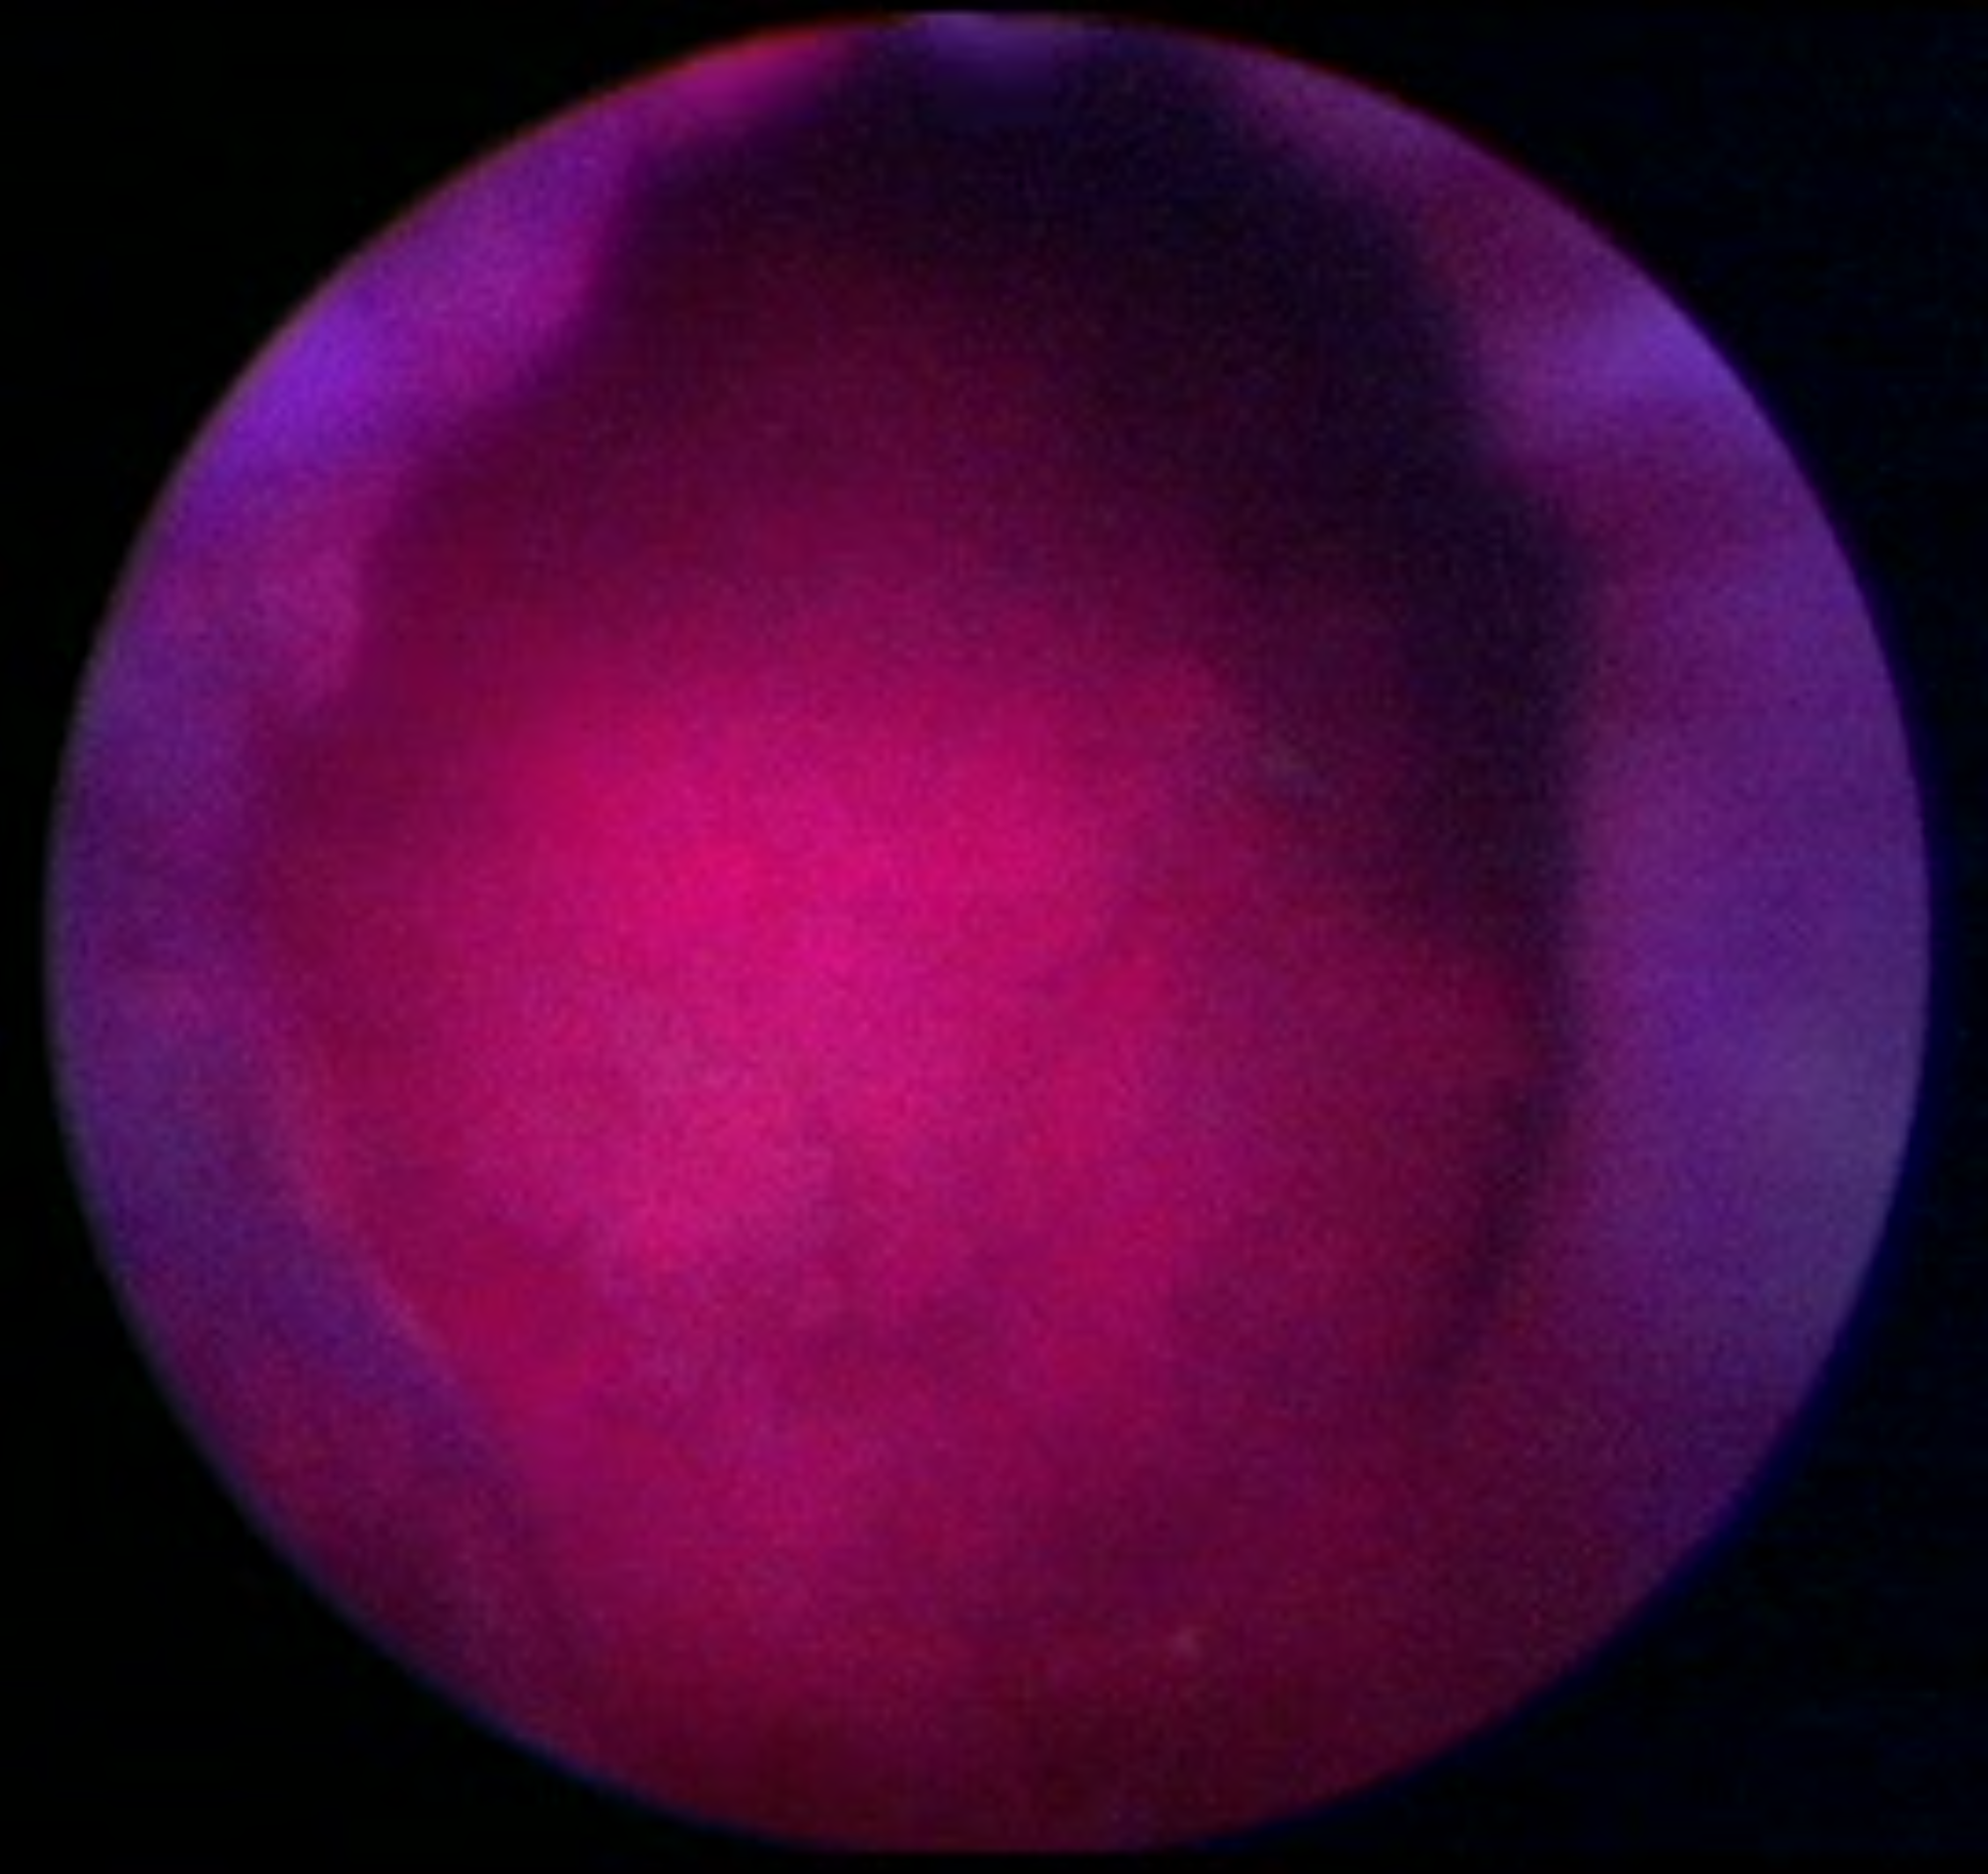
Modality: BLC
Class: Malignant
Subclass: HighGradePapillary
Lesion: L2
Stage: T1
Morphology: Papillary
Bladder cancer association: Yes